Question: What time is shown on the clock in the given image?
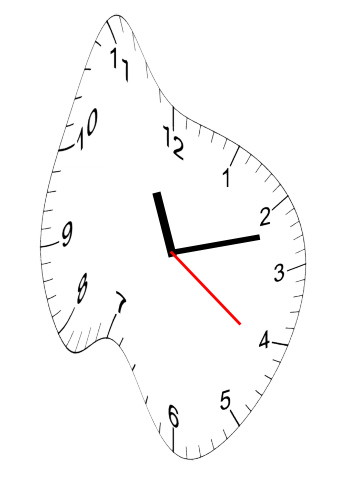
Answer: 11:12:21